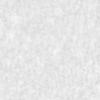
Label: no_change